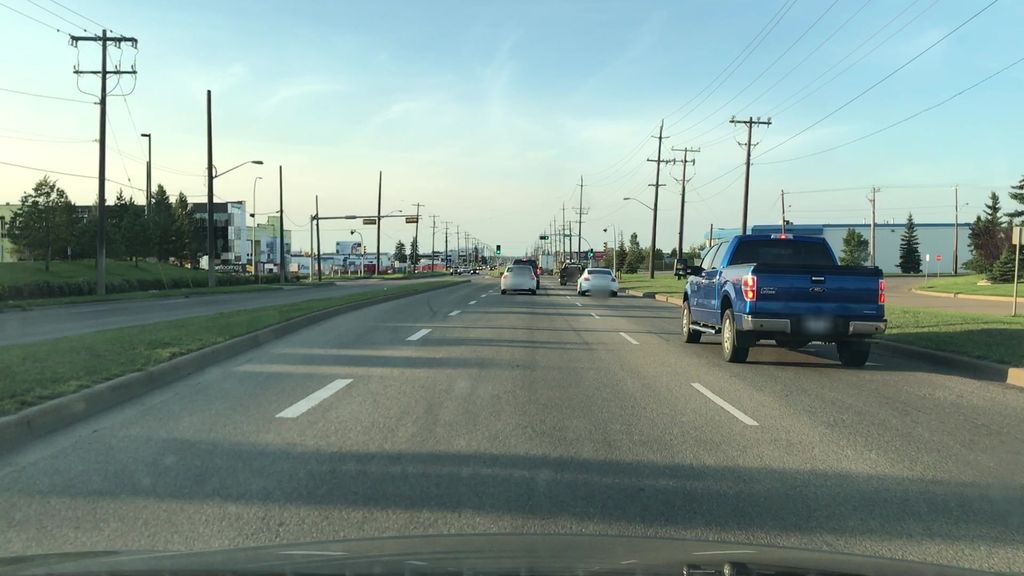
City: edmonton